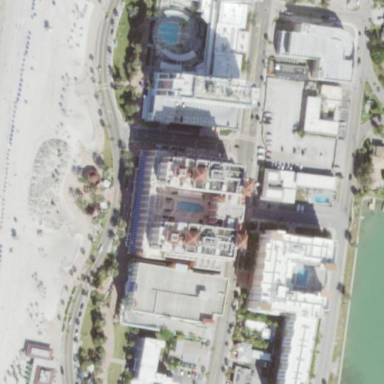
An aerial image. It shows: Hotel building.